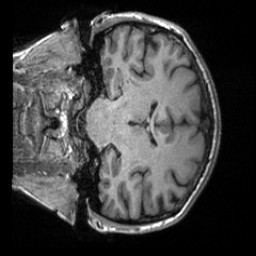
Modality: T1w
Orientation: coronal
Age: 36
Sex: female
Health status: healthy
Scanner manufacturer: siemens
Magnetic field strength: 3 T
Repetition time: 2 s
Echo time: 0.00232 s